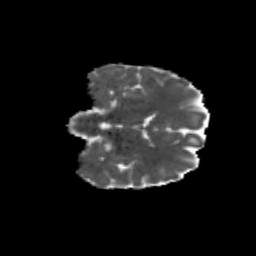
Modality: MD
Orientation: coronal
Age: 59
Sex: female
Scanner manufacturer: siemens
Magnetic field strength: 3 T
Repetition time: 4.71 s
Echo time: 0.0906 s